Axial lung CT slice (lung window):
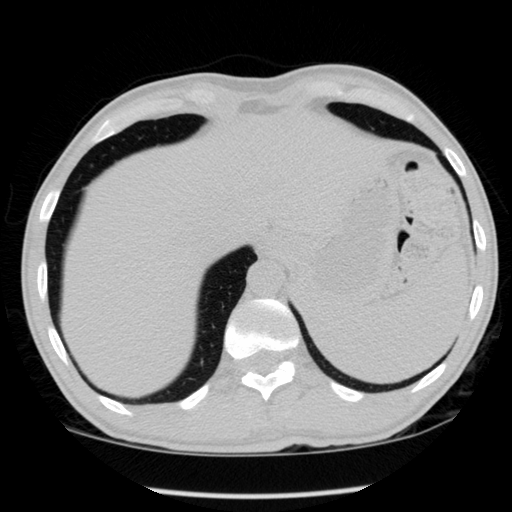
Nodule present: no